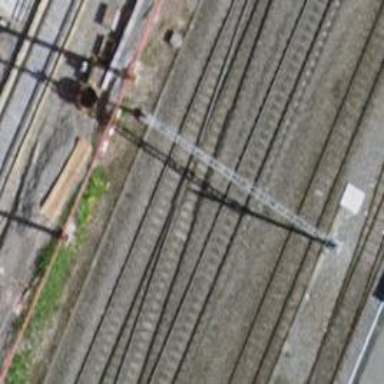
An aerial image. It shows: Electrified rail siding with contact line.